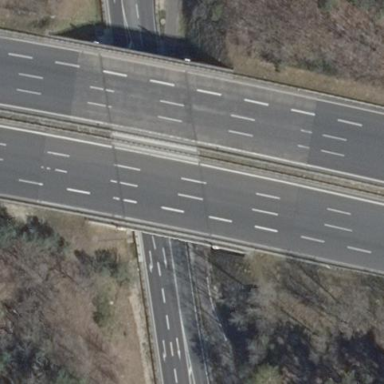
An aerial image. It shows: Man-made bridge.